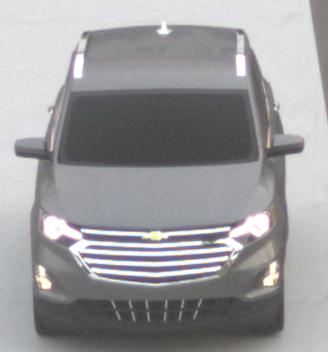
Make: Chevrolet
Model: Equinox
Detailed model: Gen. 2
Model produced from: 2015
Model produced until: 2017
Doors: 5
Color: gray
Road condition: dry road
Daytime: sunrise or sunset
Contrast: low contrast